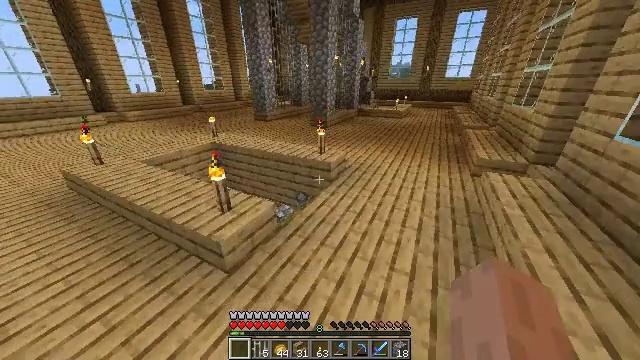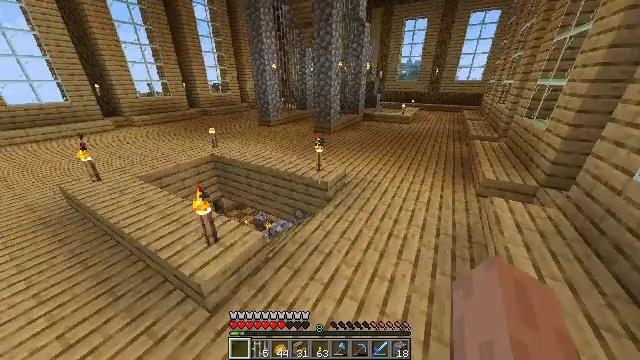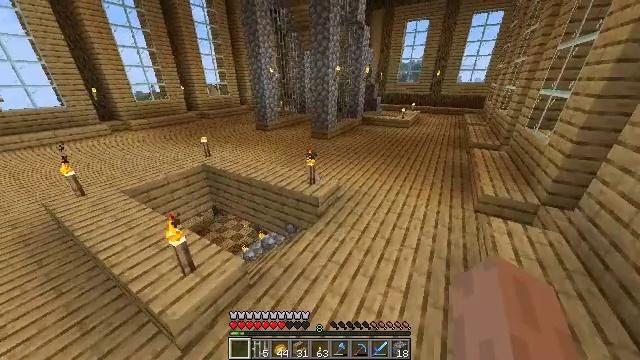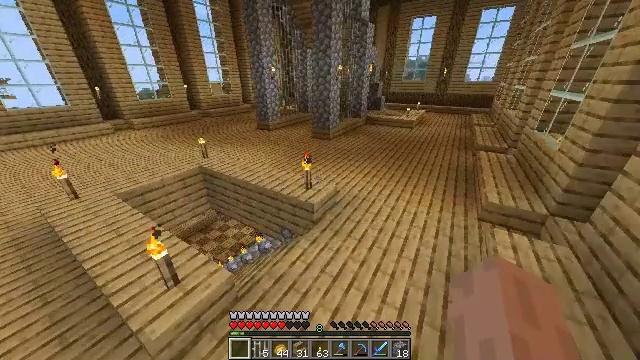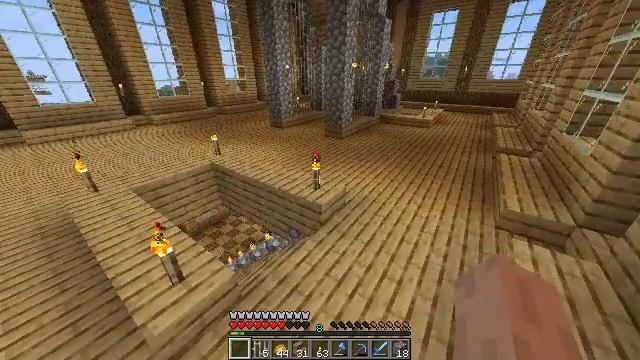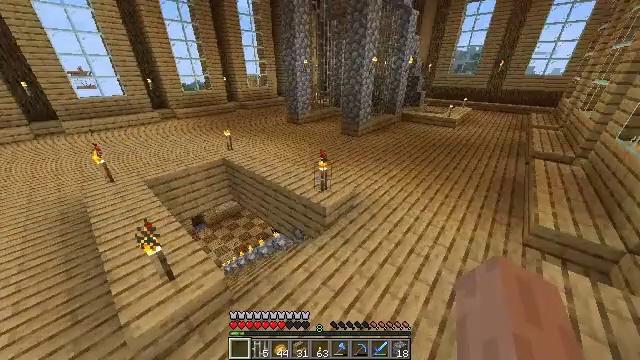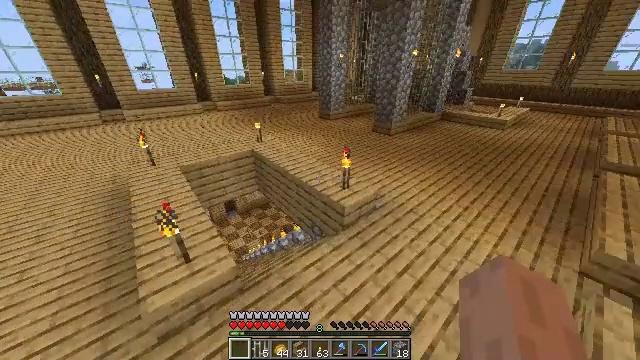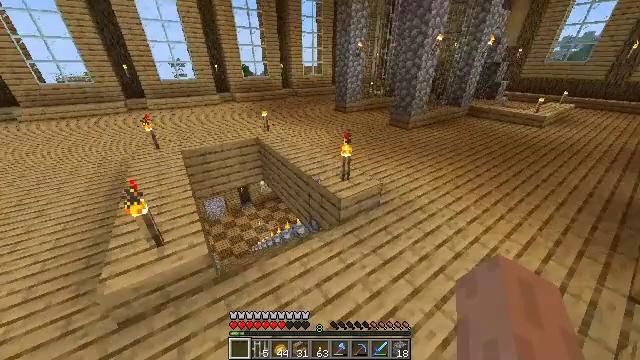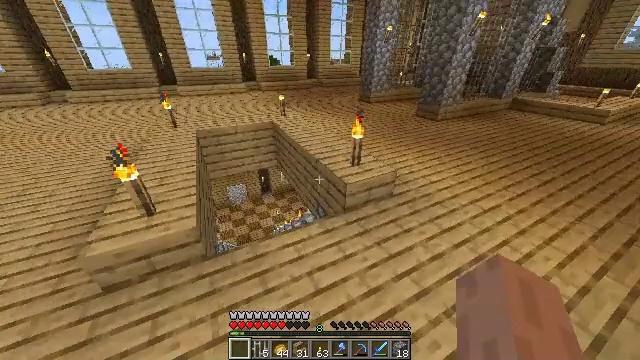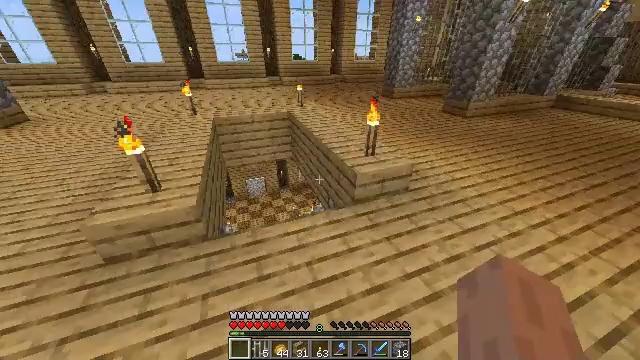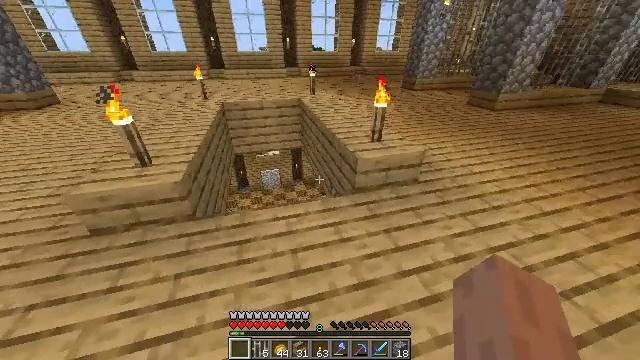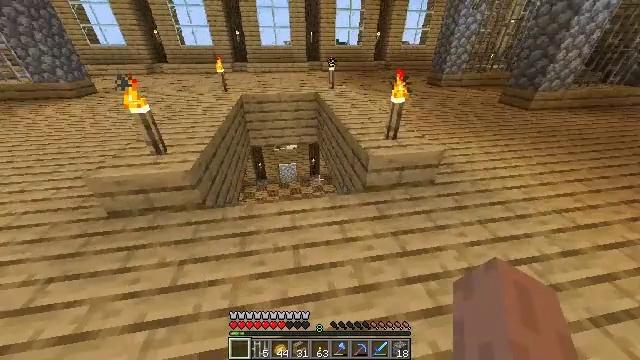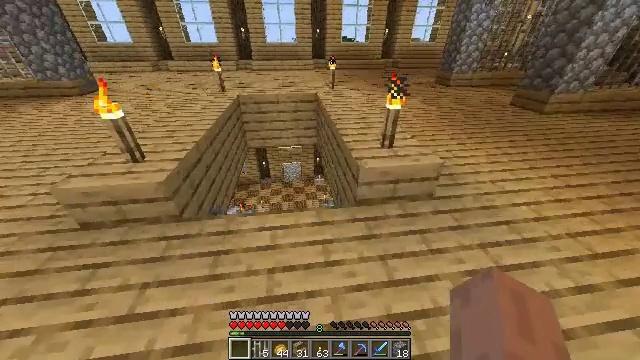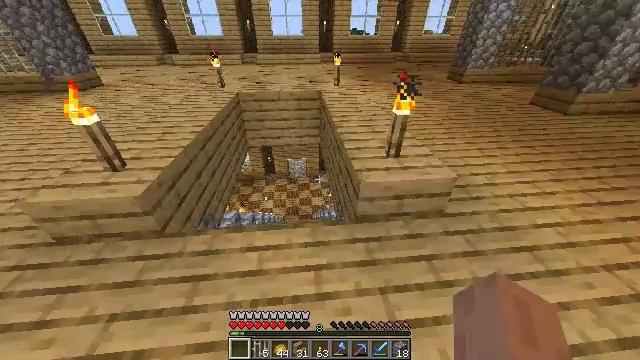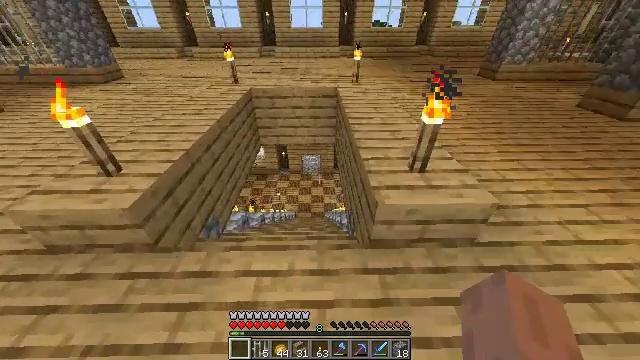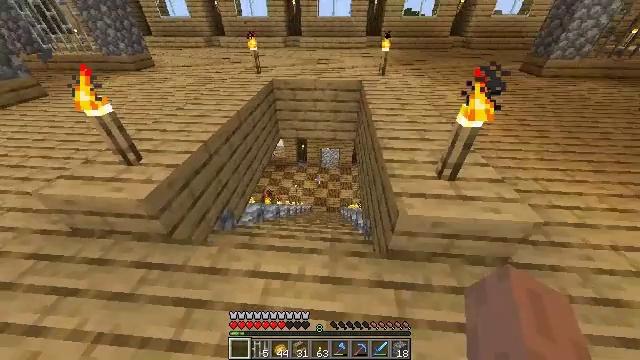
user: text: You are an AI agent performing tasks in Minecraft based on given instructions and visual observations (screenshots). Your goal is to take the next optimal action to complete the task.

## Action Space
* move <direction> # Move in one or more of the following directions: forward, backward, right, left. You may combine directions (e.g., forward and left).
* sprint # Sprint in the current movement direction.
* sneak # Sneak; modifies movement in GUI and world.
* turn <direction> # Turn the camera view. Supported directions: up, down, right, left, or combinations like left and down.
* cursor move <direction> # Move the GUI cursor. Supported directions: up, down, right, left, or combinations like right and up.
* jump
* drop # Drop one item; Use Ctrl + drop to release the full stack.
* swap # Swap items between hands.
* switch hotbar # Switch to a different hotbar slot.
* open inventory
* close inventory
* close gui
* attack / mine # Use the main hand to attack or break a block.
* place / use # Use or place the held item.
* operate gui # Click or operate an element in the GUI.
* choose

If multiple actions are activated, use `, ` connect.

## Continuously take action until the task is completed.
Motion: motion action
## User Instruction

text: Mine block crafting table.
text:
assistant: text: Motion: move forward and move right, sprint, turn left, jump
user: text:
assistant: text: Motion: move forward and move right, sprint, jump
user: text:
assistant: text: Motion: move forward and move right, sprint, turn left, jump
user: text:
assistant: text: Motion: move forward and move right, sprint, turn left, jump
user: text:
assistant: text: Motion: move forward and move right, sprint, turn left, jump
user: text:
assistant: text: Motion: move forward and move right, sprint, turn left, jump
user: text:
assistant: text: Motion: move forward and move right, turn left
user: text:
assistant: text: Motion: move forward, turn left and down
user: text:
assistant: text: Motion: move forward, turn left
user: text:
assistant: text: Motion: move forward, sprint, turn left and down
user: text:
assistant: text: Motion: move forward, sprint, turn left and down
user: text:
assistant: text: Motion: move forward, sprint, turn left
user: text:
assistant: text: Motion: move forward, sprint, turn left and down
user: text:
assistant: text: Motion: move forward, sprint, turn left and down
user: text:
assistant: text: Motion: move forward, sprint, turn left and down
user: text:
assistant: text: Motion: move forward, sprint, turn left and down
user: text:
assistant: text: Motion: move forward, sprint
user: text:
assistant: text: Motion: move forward, sprint
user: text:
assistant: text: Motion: move forward, sprint
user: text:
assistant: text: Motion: move forward
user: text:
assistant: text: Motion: move forward, turn down
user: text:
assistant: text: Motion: move forward, sprint
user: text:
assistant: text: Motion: move forward, sprint
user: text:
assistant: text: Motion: move forward, sprint
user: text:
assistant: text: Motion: move forward, sprint
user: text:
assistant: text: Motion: move forward
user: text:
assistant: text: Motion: move forward, sprint
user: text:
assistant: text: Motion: move forward, sprint
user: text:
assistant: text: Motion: move forward, sprint, turn right
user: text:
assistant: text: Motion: move forward, sprint, turn right